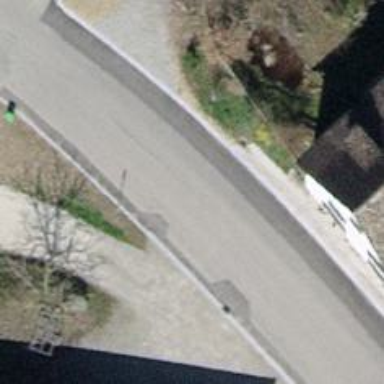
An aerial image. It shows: Unclassified road with asphalt surface running over bridge.